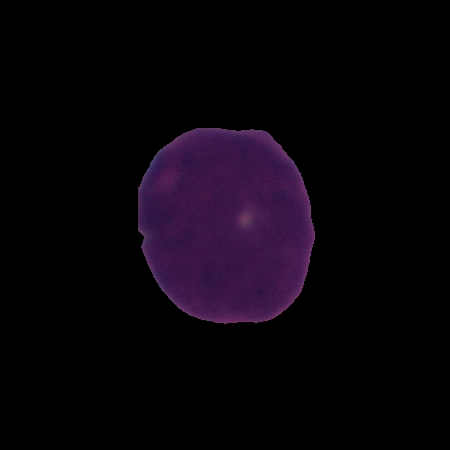
Label: cancer